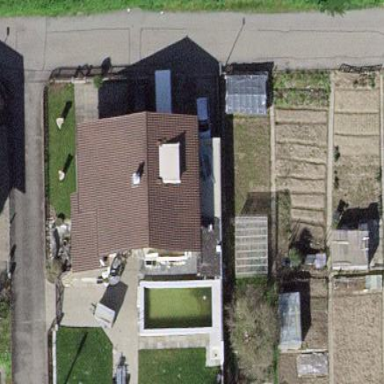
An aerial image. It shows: Detached building.